Question:
I am keep getting this each 10 sec. What is it about? How can I fix this?
This problem is not related to any app I created, it just happens on emulator I work on in eclipse. I thought it's some common 'error'. I may just lunch avd, unlock the screen and wait few sec for this message to comes up.
This is my very first contact with android emulator, so I am not that fluent, didn't know what else to post. I found logcat but it is empty.
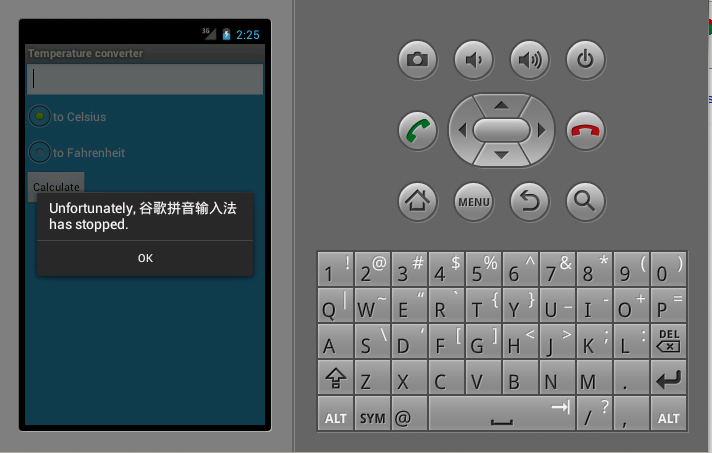
Answer: These chinese characters say:"Google's PinYin input method",so I guess this problem is related to the input method(PinYin is a way to mark the pronunciation for a character with Latin letters) . It seems that this happens when you are inputting something in the TextView. On the emulator, there is a native Google PinYin input method and perhaps this app has something wrong. Please disable it or create a new emulator.
Actually, how is your app on a real device?